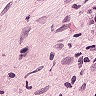
Metastatic tissue present: yes